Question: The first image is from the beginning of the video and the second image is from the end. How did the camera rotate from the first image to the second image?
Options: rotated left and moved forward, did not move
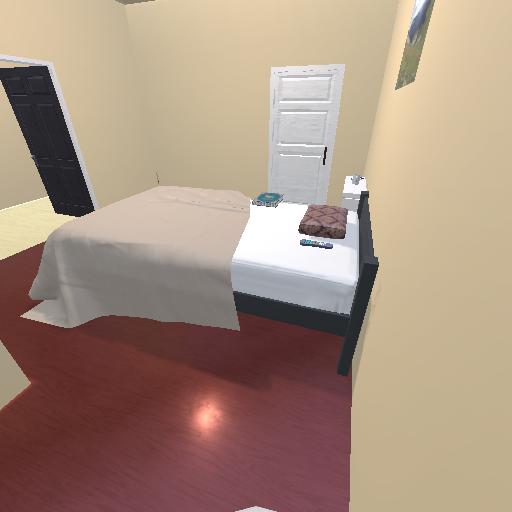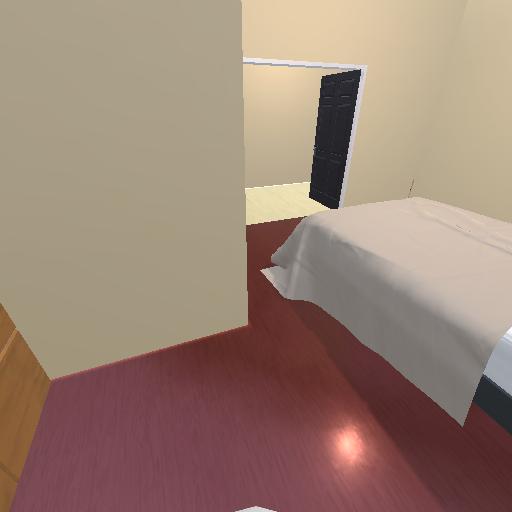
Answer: rotated left and moved forward